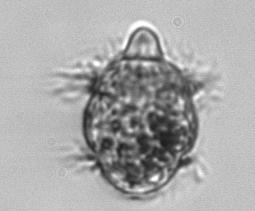
Label: Didinium